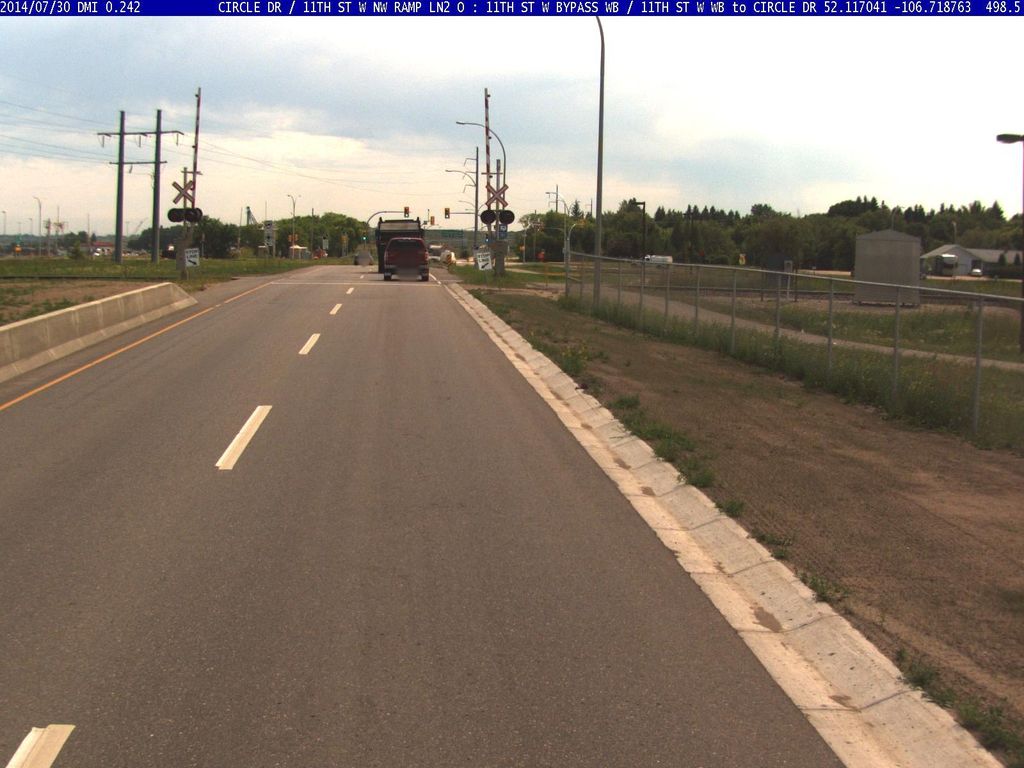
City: saskatoon